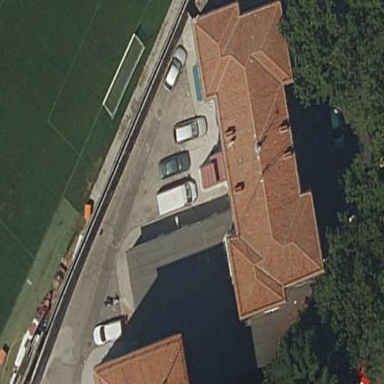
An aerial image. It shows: Apartment building with hipped roof.